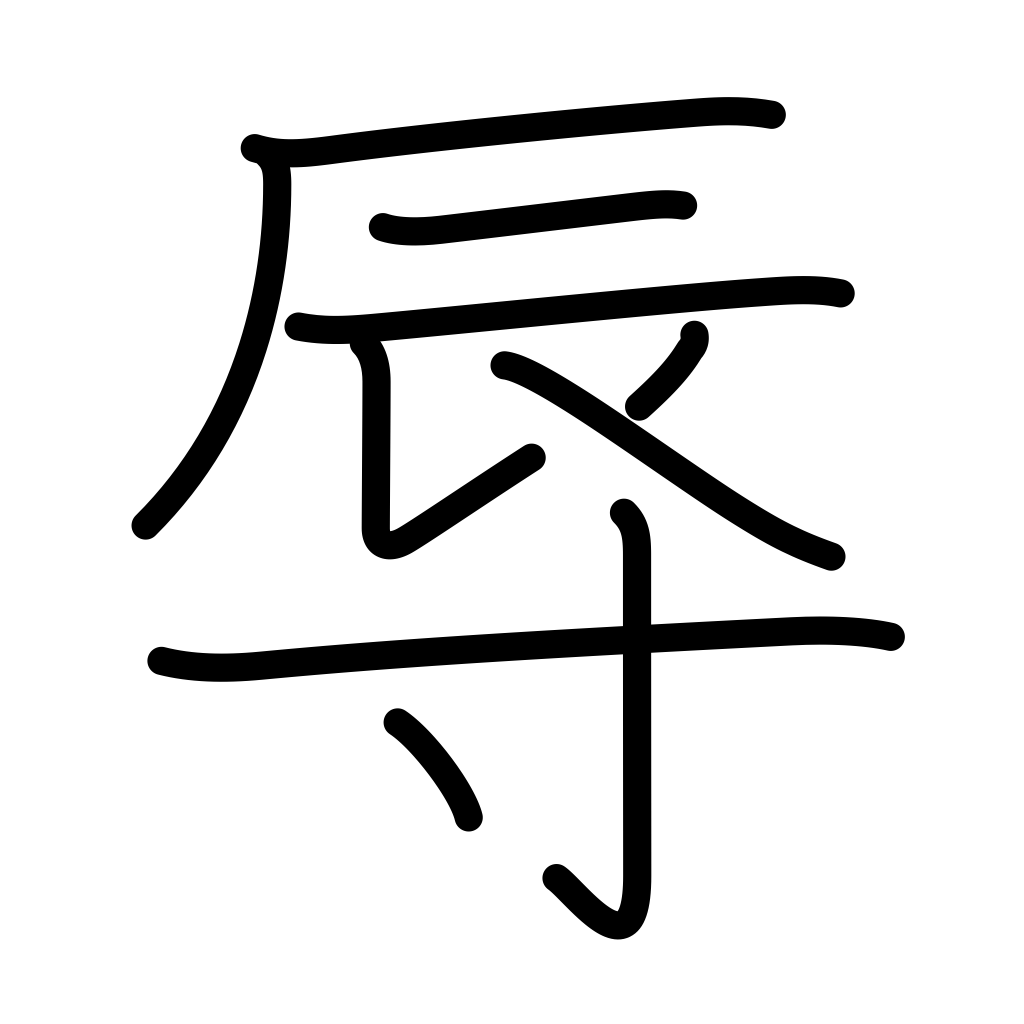
Meaning: embarrass, humiliate, shame